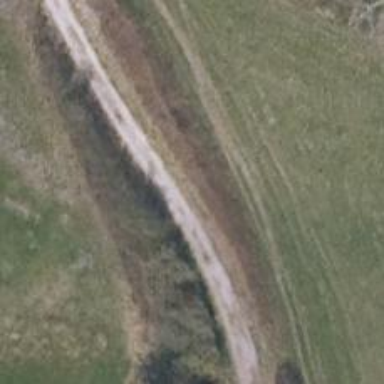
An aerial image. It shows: Track with grade 3 surface.